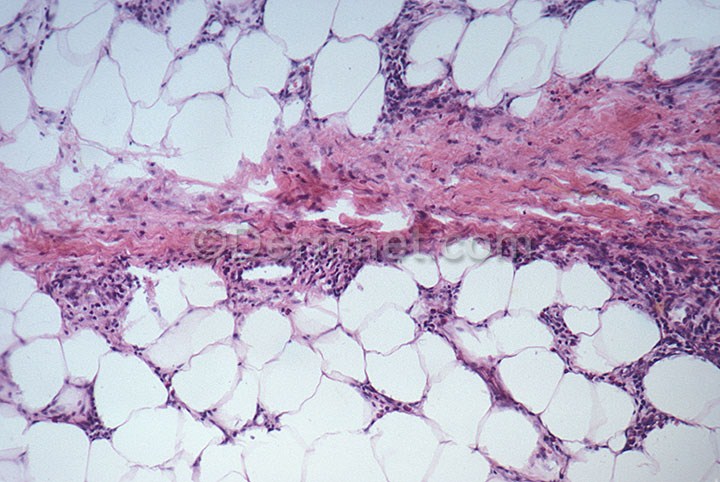
Disease: Vasculitis Photos